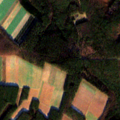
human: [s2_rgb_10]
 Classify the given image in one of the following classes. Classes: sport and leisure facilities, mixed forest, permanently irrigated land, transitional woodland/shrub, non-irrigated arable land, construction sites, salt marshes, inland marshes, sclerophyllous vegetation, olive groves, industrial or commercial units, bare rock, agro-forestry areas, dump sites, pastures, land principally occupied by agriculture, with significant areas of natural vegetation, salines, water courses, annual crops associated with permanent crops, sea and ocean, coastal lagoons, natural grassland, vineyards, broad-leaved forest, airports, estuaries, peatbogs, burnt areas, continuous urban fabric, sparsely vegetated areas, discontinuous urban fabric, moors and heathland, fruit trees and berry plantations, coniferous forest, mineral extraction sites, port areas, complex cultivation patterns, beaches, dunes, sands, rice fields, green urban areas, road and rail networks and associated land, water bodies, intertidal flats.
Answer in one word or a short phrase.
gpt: non-irrigated arable land, coniferous forest, mixed forest